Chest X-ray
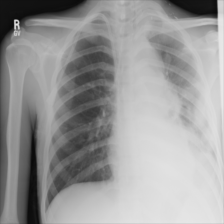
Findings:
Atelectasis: negative
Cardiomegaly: negative
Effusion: negative
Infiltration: negative
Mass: negative
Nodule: negative
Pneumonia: negative
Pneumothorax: negative
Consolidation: negative
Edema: negative
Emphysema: negative
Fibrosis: negative
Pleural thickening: negative
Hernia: negative